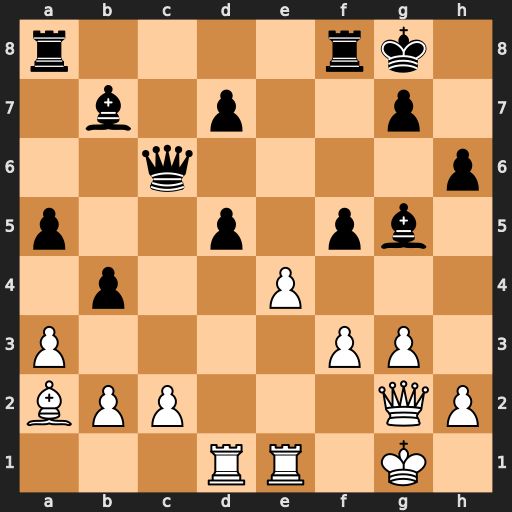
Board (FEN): r4rk1/1b1p2p1/2q4p/p2p1pb1/1p2P3/P4PP1/BPP3QP/3RR1K1
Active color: w
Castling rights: -
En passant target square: -
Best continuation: Bxd5+ Kh7 Bxc6